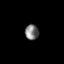
Tissue: prostate
Cell type: Fibroblasts
Senescence score: 0.766
Nuclear area (px): 203
Mean DAPI intensity: 122.828